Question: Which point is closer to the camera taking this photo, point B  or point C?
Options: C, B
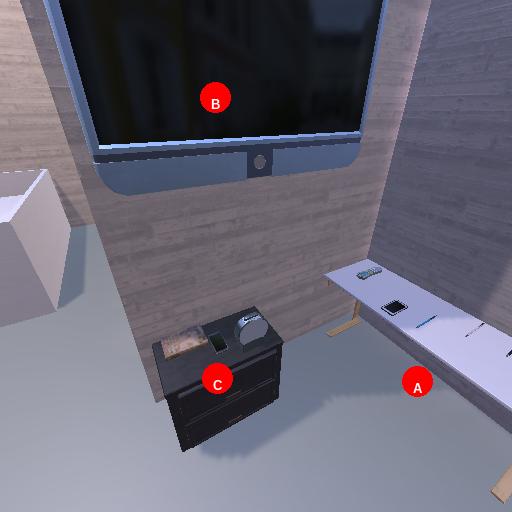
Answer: C